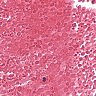
Metastatic tissue present: no